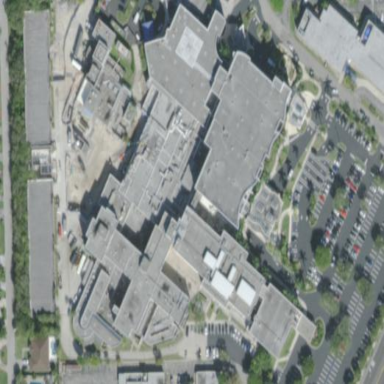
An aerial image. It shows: Hospital building.